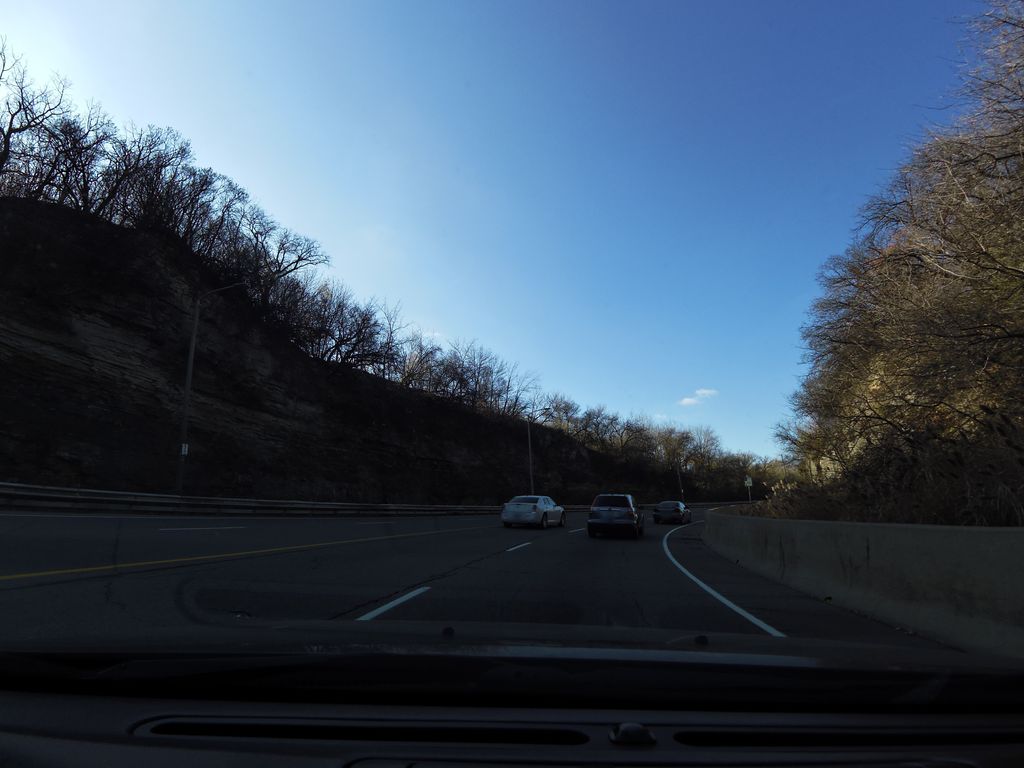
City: hamilton